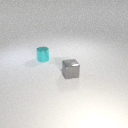
small gray metal cube in front of small cyan metal cylinder